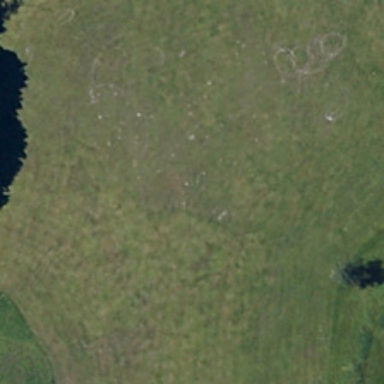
Several green trees are near a piece of green meadow .